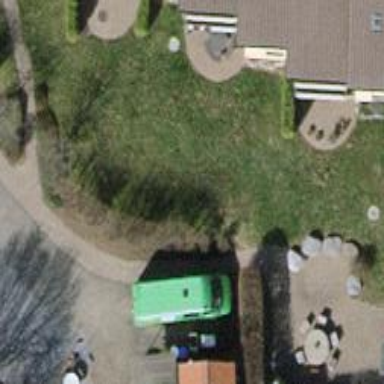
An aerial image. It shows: Urban tree adds touch of nature to the surroundings.